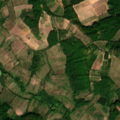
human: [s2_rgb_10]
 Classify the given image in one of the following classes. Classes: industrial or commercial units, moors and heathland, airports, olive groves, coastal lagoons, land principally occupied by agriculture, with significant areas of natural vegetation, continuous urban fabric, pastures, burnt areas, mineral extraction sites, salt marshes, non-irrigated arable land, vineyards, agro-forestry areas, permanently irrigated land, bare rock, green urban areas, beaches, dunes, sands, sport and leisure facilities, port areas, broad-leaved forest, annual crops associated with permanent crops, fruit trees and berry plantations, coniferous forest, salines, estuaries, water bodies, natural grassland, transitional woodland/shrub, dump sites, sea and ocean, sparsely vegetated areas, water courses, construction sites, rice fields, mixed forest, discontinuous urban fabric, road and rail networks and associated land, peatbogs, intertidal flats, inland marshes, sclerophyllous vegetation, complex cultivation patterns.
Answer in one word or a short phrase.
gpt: complex cultivation patterns, land principally occupied by agriculture, with significant areas of natural vegetation, broad-leaved forest